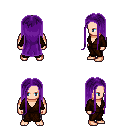
a pixel art fantasy rpg character, male body template, human, light skin, brown robe, metal pants, purple extra-long hairstyle, four views (front, back, left, right), 2x2 character sprite sheet, small pixel art, hard edges, no anti-aliasing